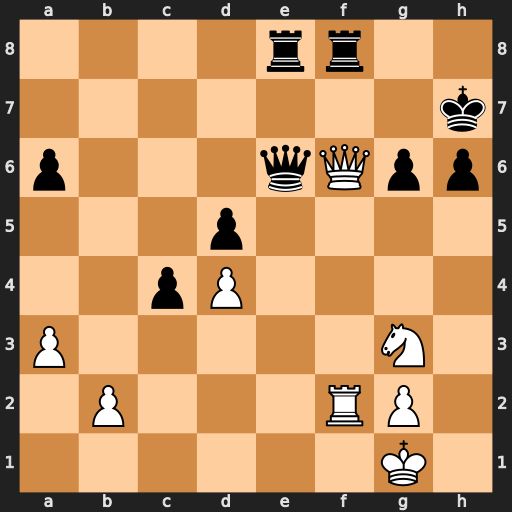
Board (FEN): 4rr2/7k/p3qQpp/3p4/2pP4/P5N1/1P3RP1/6K1
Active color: w
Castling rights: -
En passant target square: -
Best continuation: Qxe6 Rxe6 Rxf8